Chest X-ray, PA view. Patient: 39 years old, sex M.
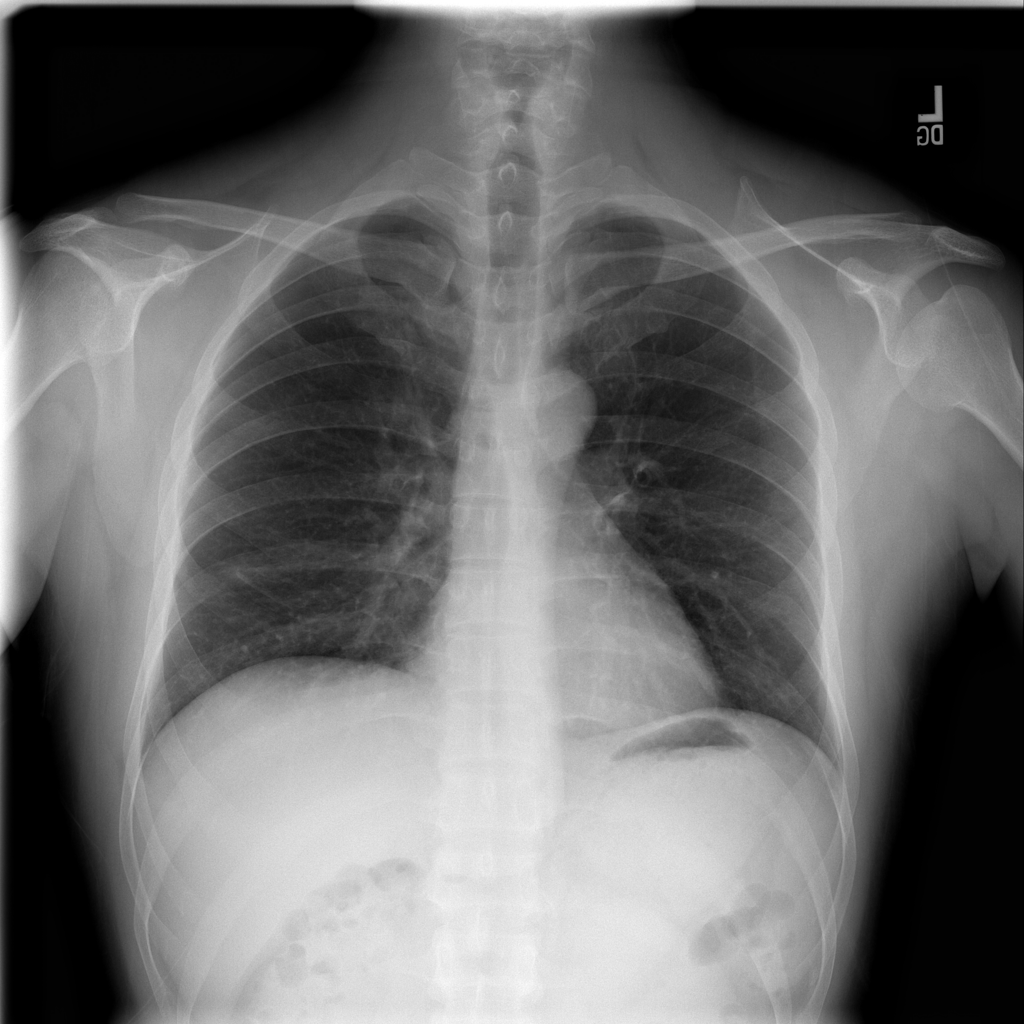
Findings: No Finding